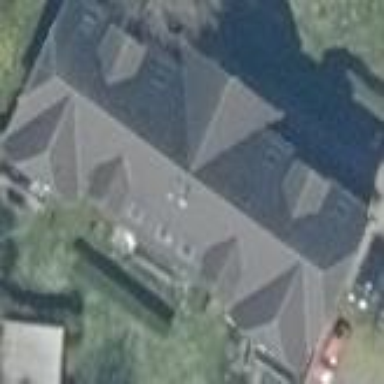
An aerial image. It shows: Half-hipped roof shape on the apartments building.